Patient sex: F
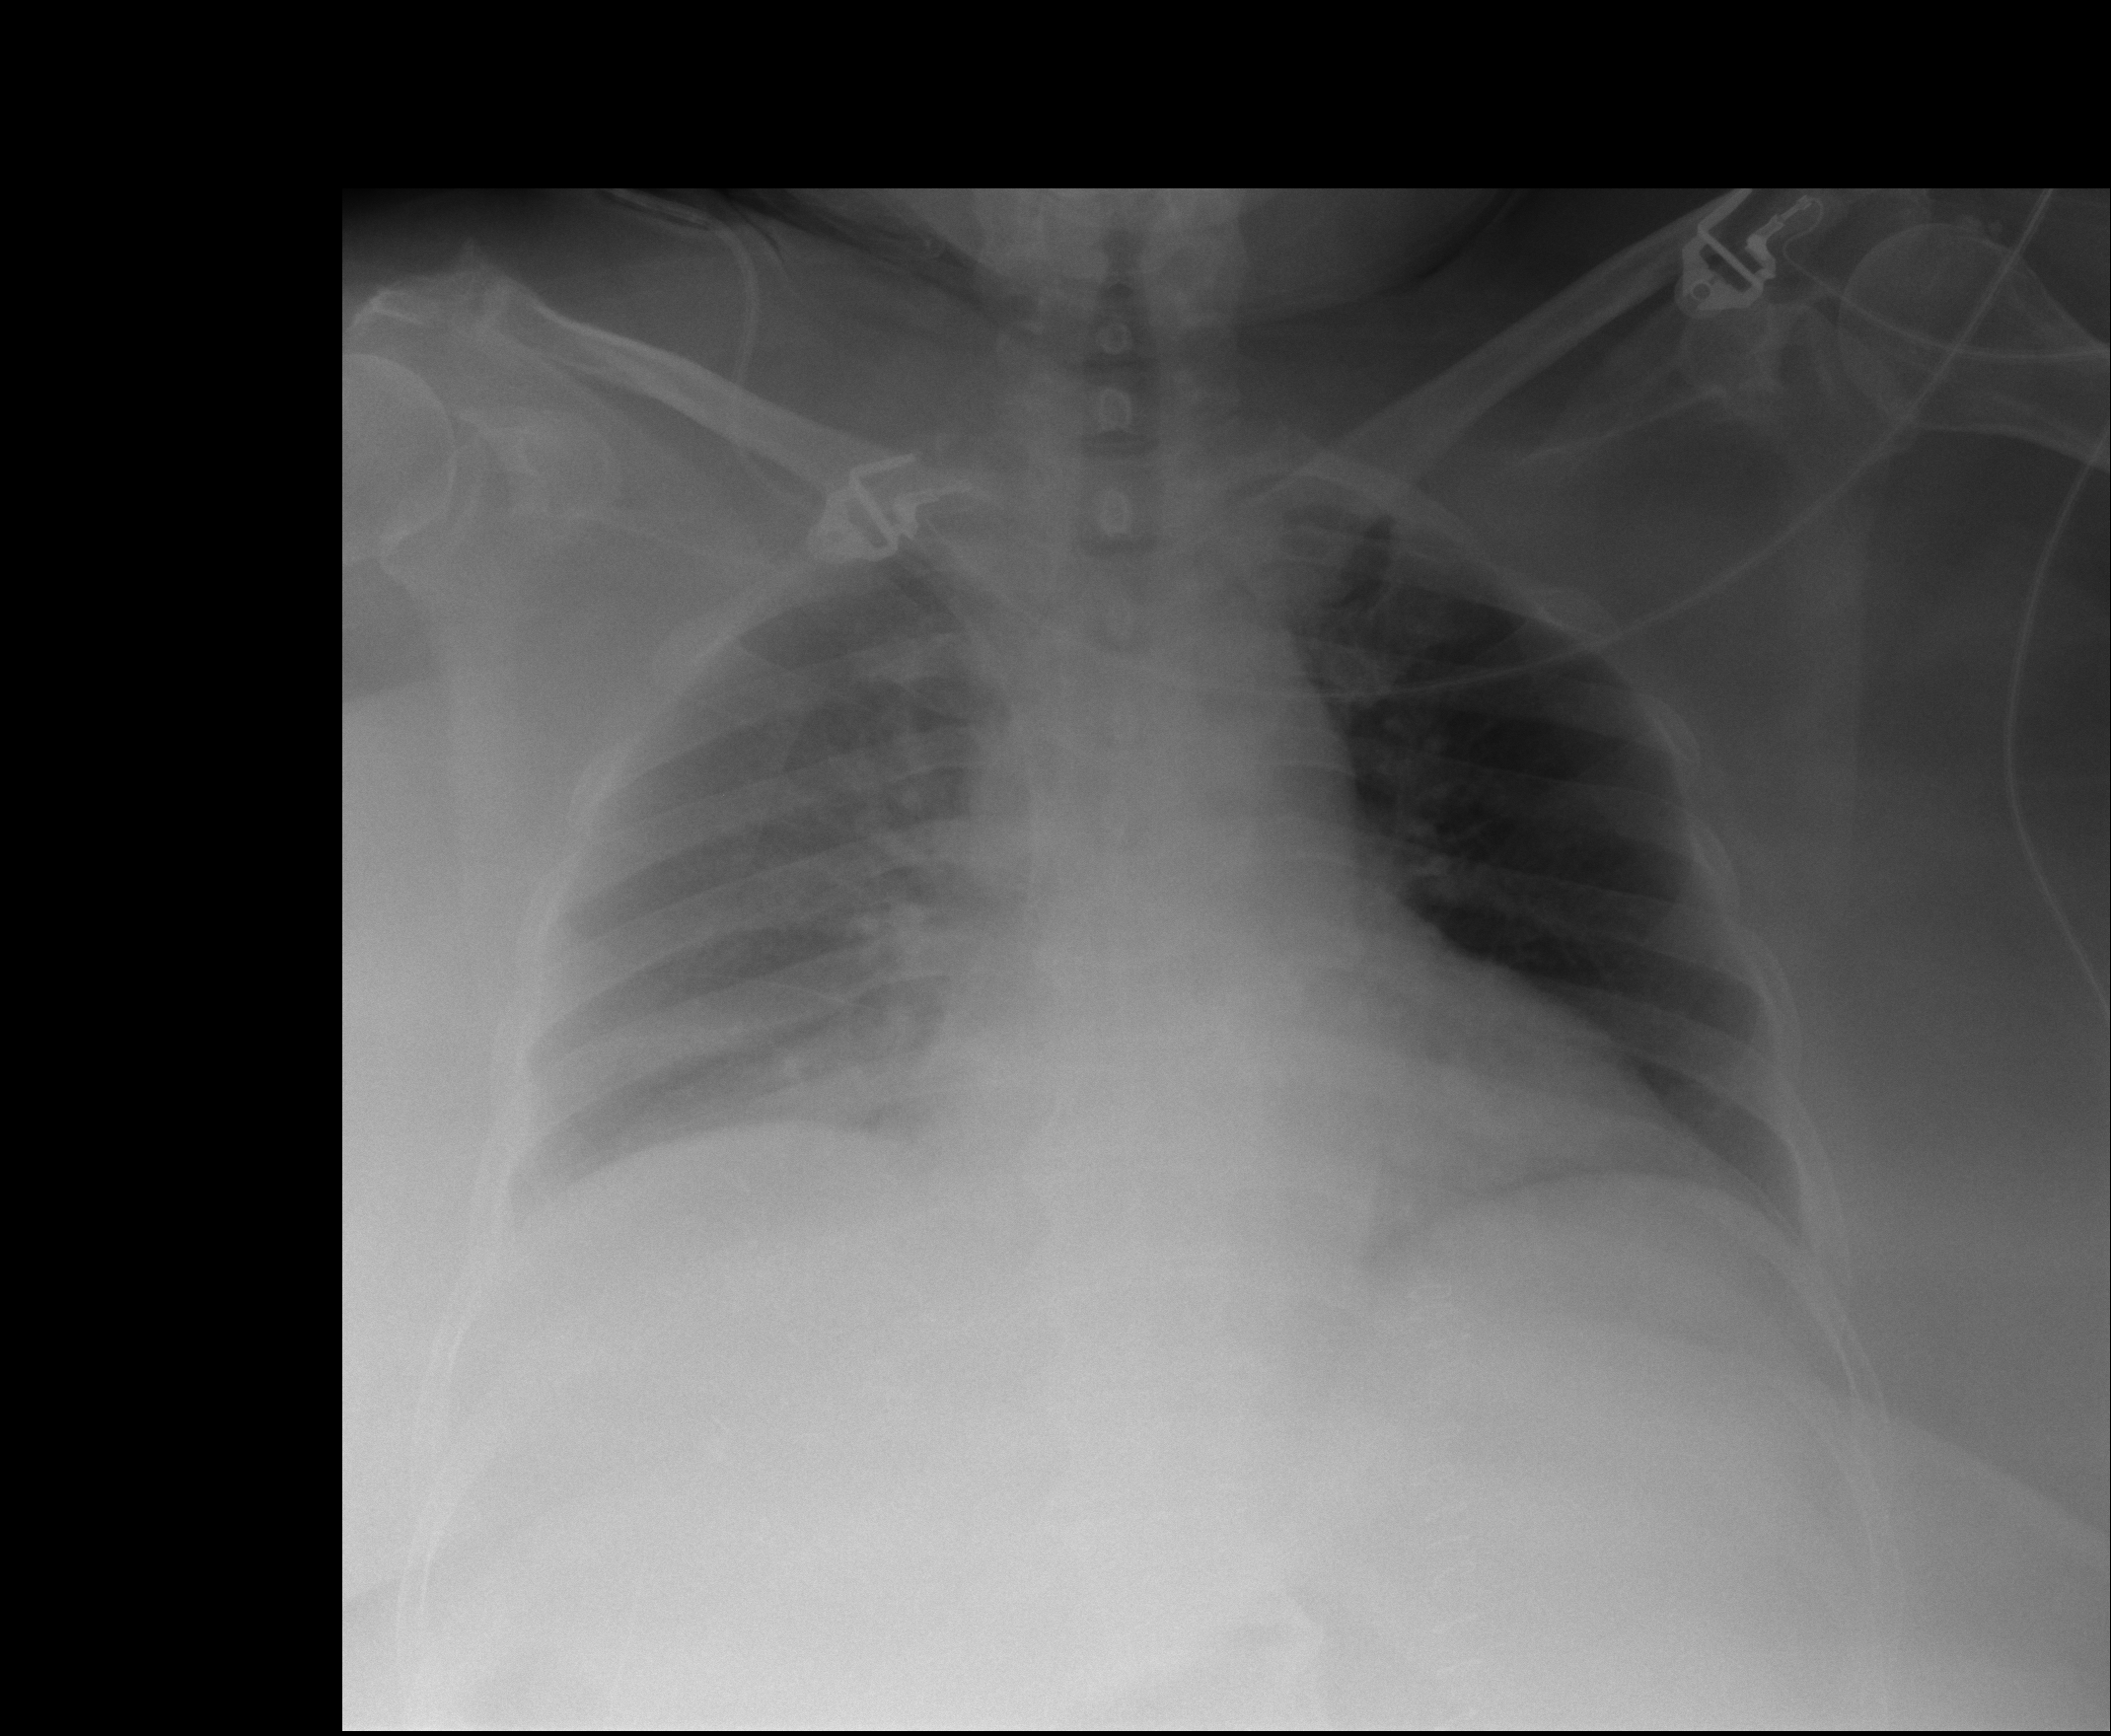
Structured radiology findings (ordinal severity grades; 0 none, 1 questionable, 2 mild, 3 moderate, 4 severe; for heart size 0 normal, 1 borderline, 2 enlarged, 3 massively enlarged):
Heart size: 0
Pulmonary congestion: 0
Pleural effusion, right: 3
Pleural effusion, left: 0
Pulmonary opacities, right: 0
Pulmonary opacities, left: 0
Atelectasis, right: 2
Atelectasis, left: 2